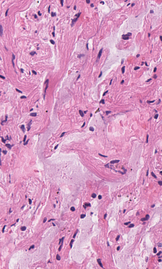
Tumor epithelial tissue: no
Tumor-associated stroma tissue: no
Normal tissue: yes